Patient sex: M
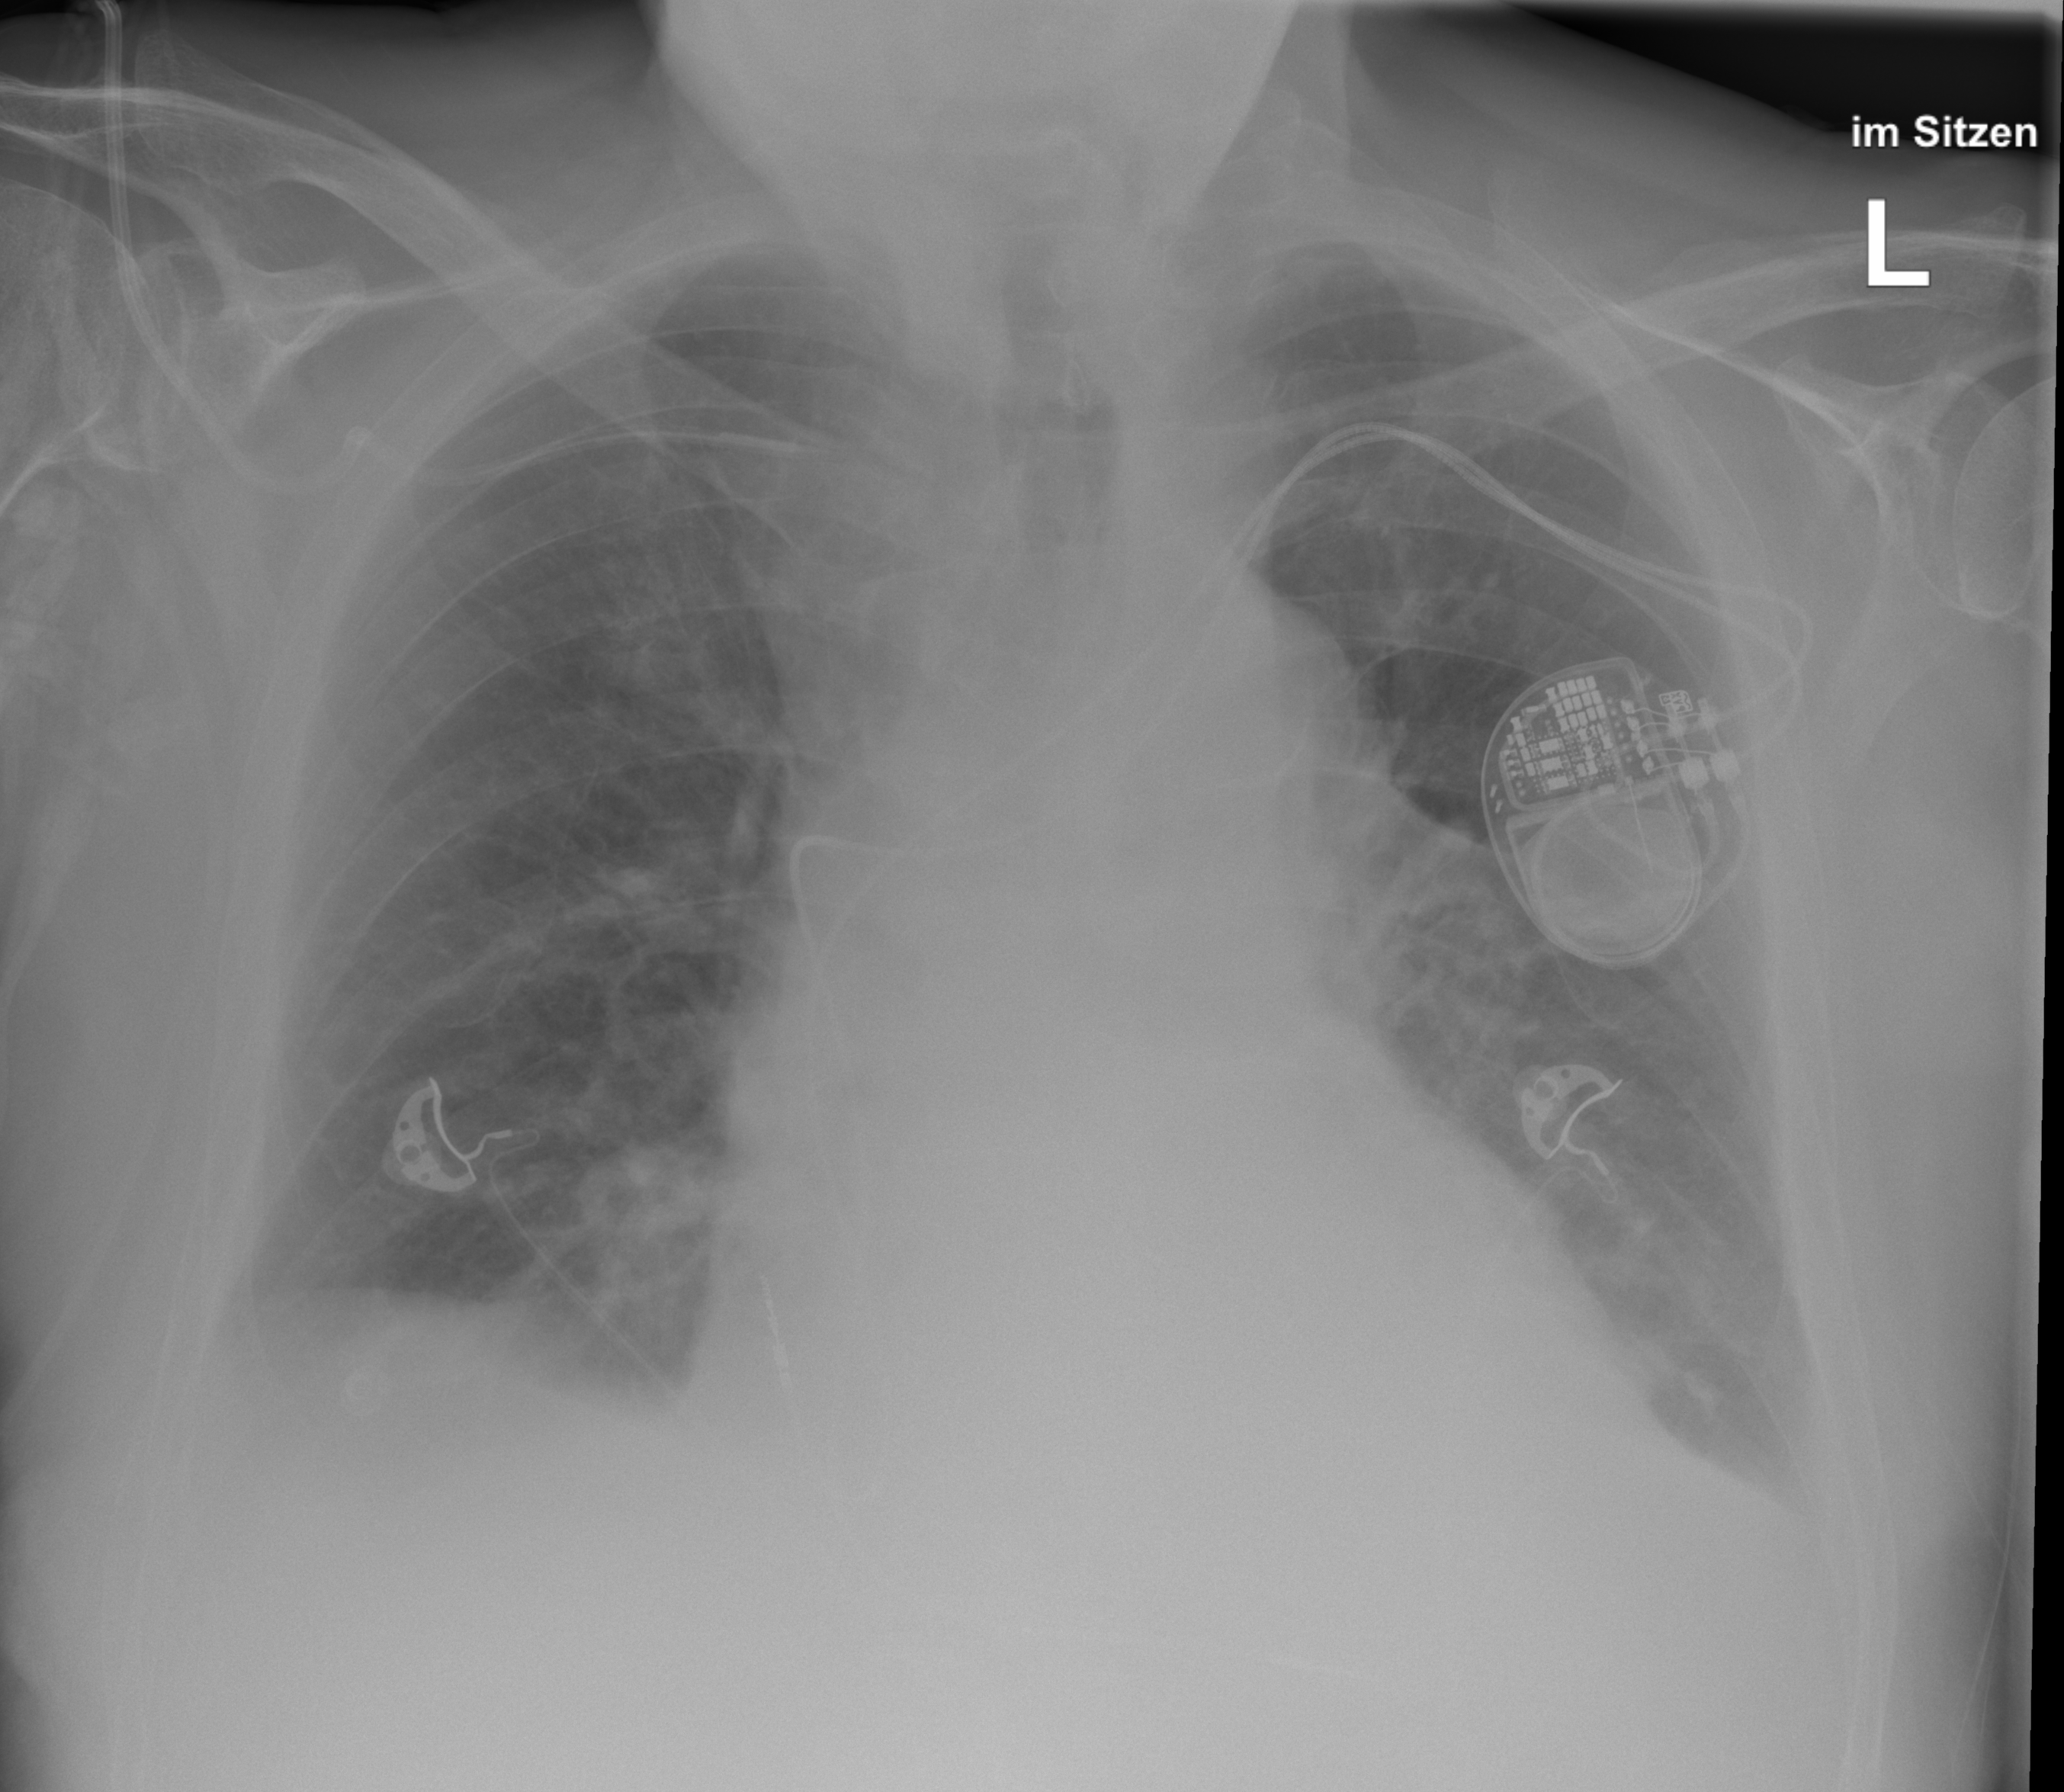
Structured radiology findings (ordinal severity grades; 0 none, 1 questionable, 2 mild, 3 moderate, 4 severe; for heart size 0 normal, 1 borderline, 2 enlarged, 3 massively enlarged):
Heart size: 2
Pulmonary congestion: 2
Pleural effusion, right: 0
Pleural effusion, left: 0
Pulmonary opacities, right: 0
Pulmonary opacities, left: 0
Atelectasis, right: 0
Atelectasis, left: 1